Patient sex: M
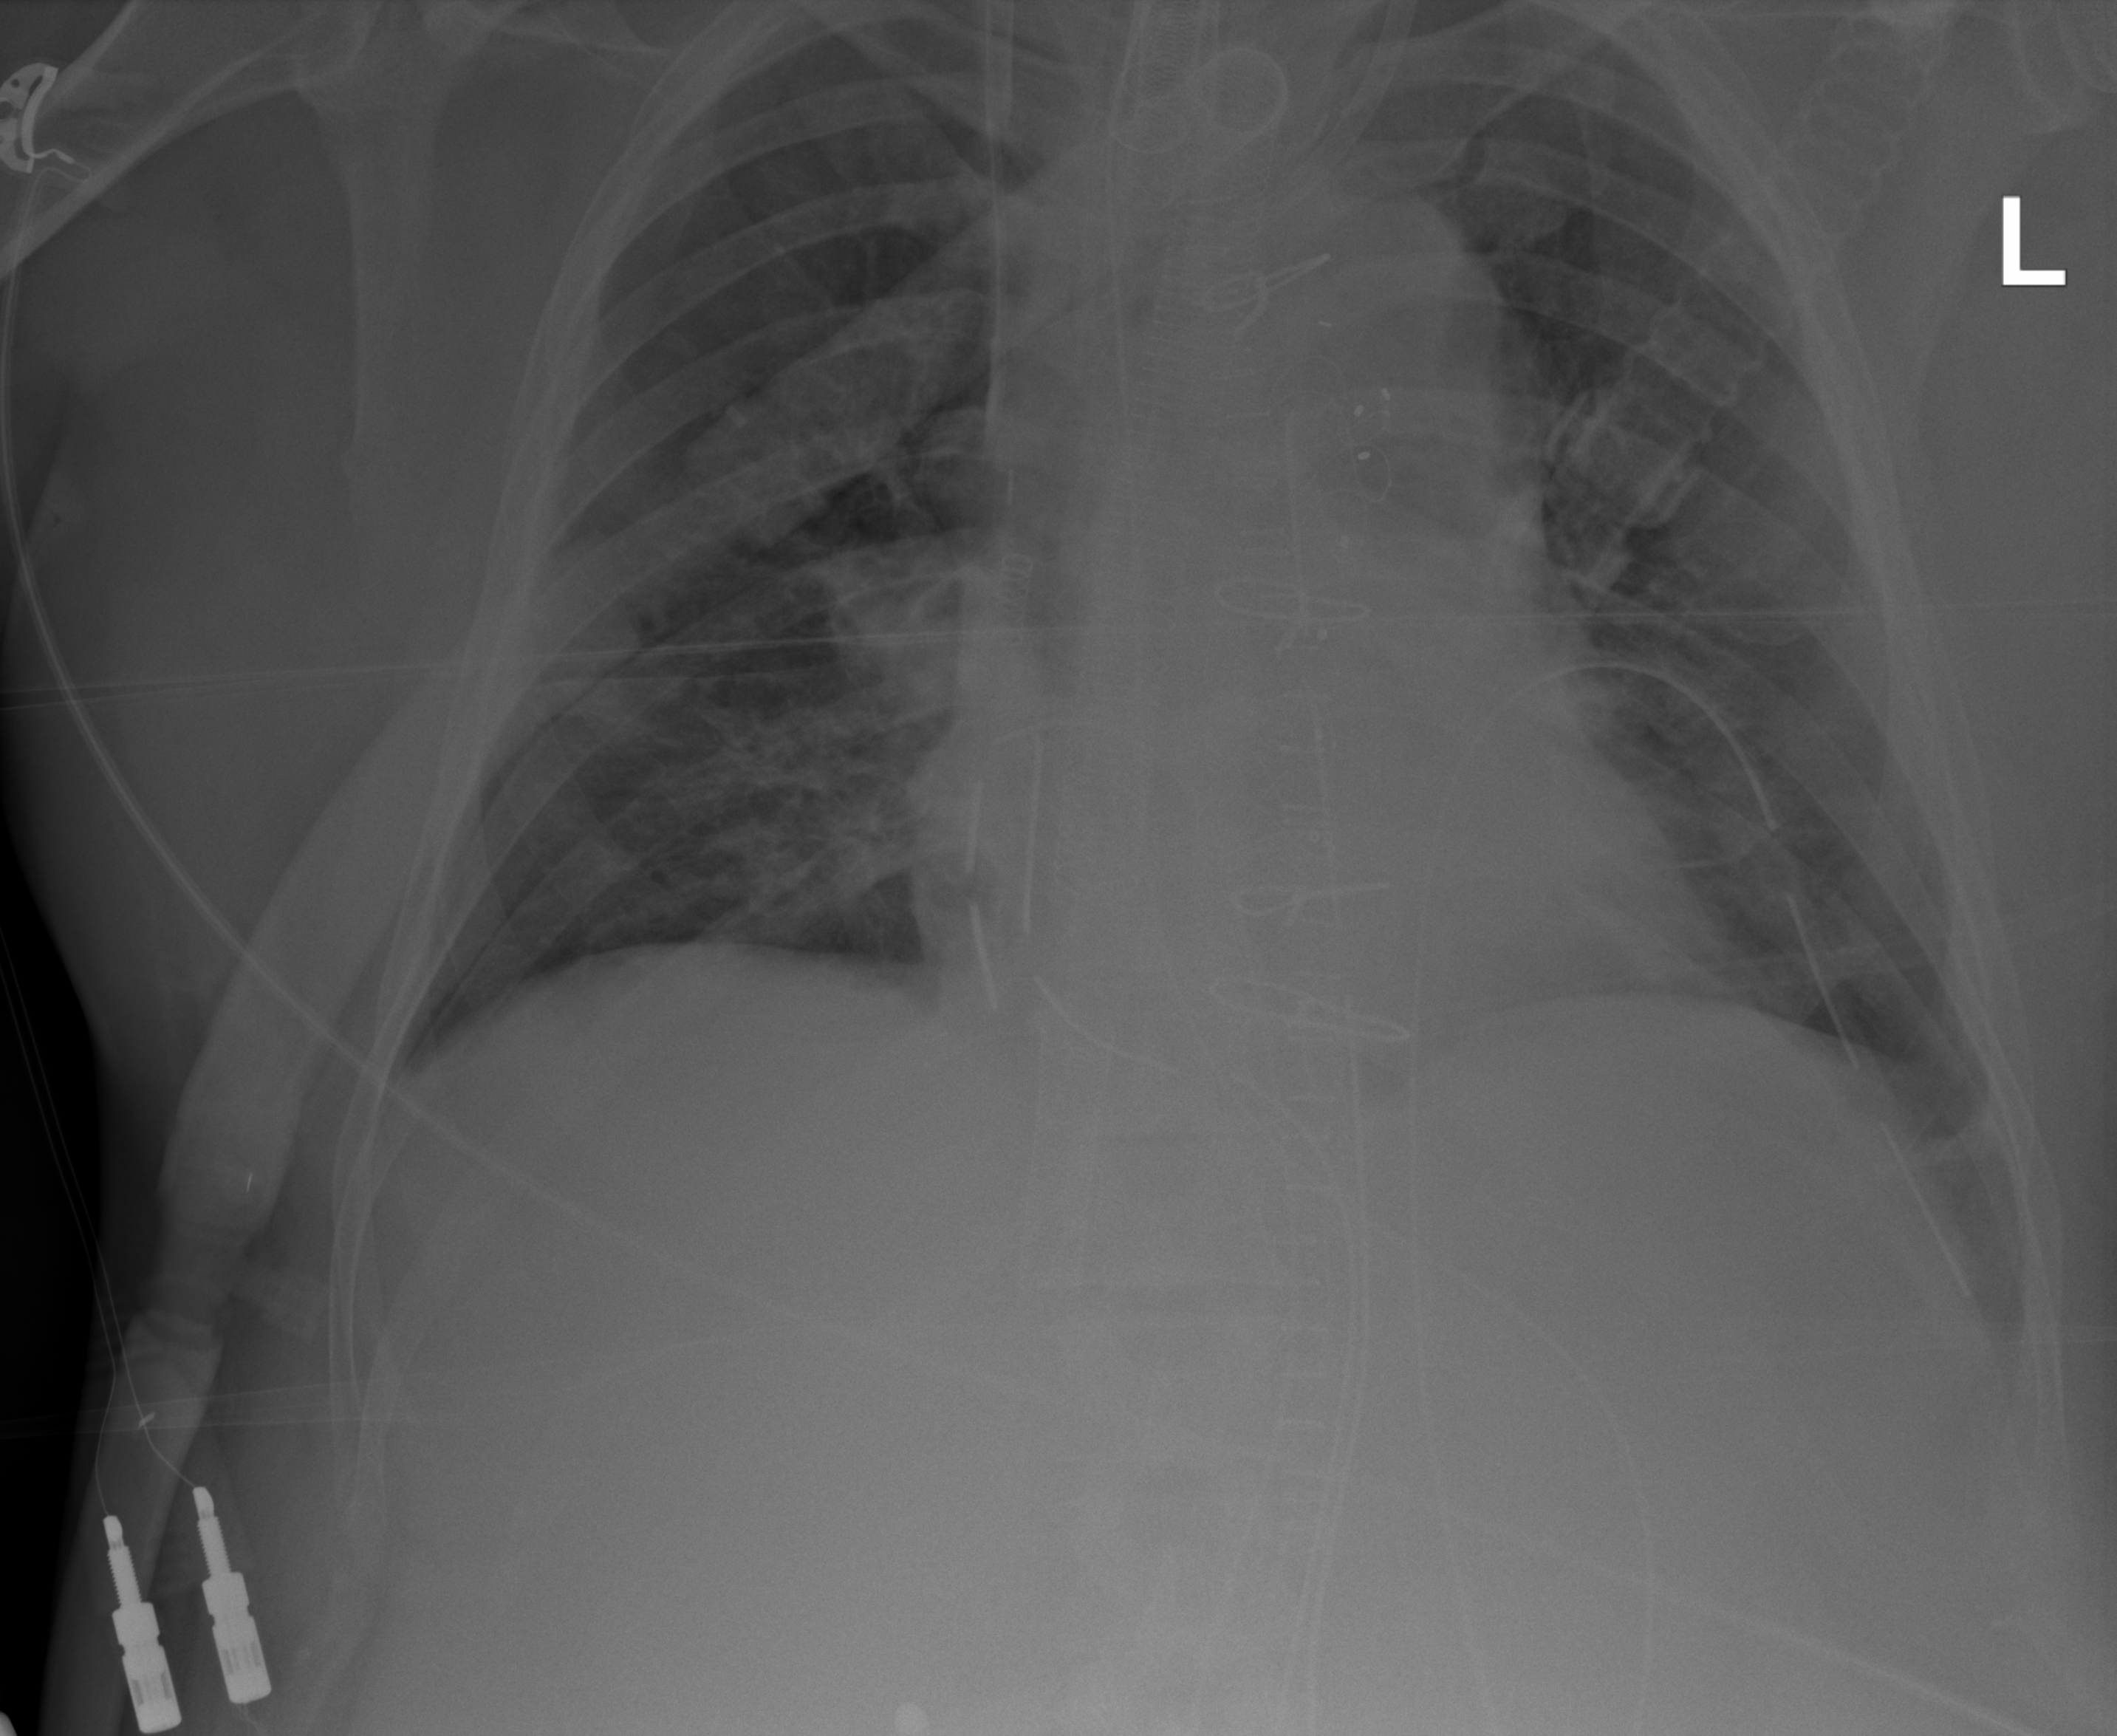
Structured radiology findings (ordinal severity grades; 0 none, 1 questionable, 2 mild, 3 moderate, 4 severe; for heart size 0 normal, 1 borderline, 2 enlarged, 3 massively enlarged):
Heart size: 1
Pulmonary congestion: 0
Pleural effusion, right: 0
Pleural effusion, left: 0
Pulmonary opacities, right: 2
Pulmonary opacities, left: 2
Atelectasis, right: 2
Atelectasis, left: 2